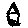
Label: house